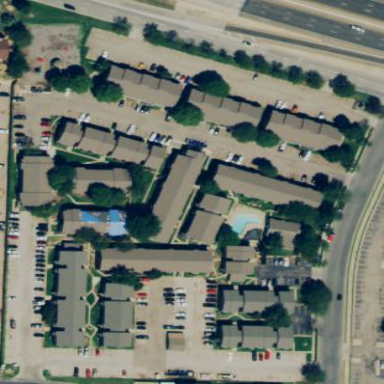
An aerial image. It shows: Residential area with apartments.